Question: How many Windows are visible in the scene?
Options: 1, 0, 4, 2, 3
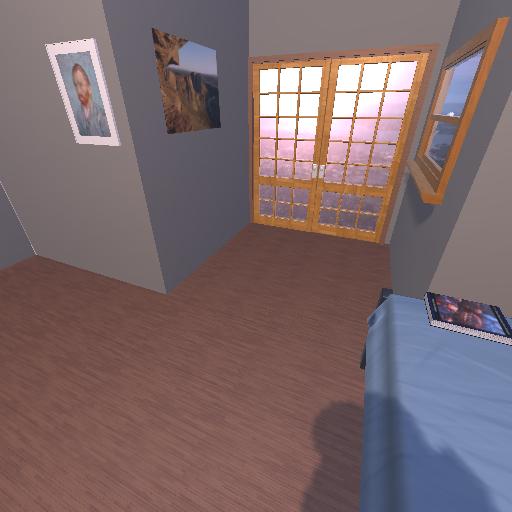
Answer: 1